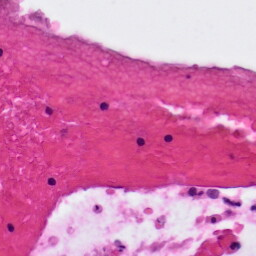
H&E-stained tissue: Colon